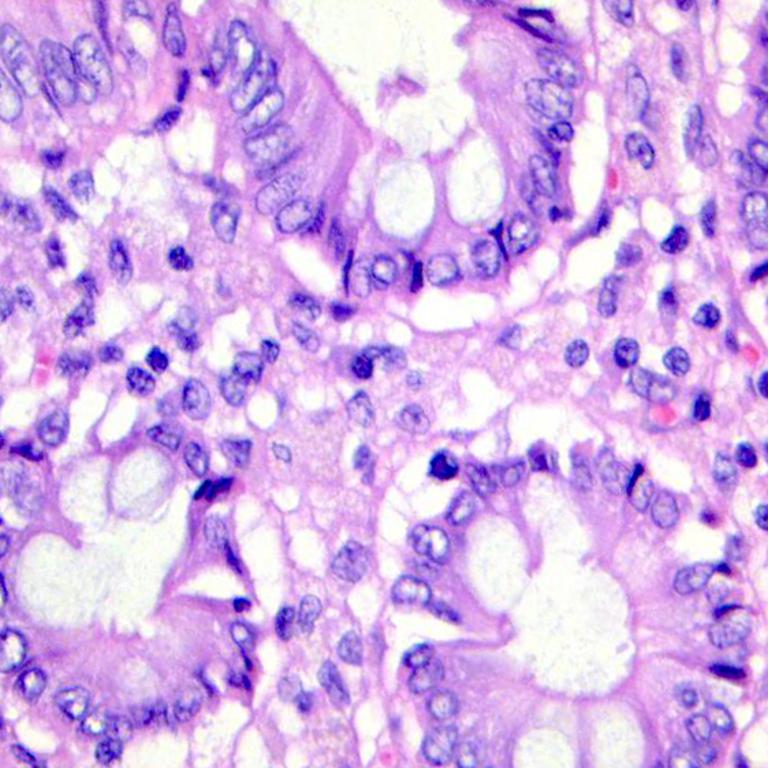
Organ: colon
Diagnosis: benign